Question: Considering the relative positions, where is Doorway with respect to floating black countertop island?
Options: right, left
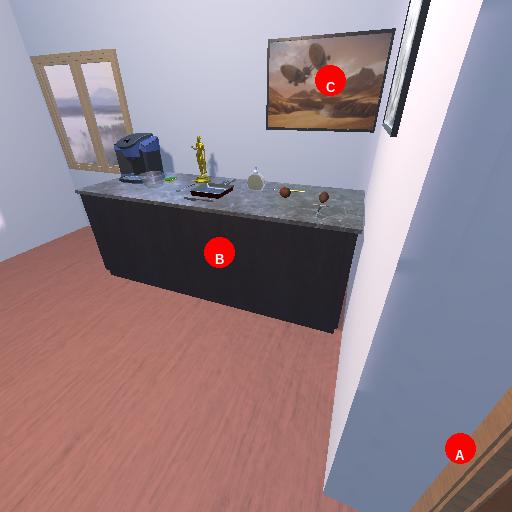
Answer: right